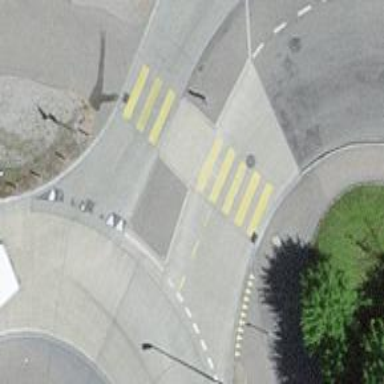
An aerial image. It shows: Zebra crossing on the road.